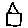
Label: house